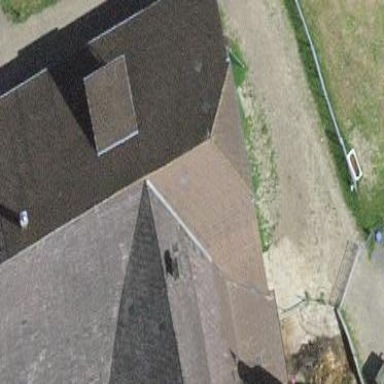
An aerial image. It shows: Farm building.